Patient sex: M
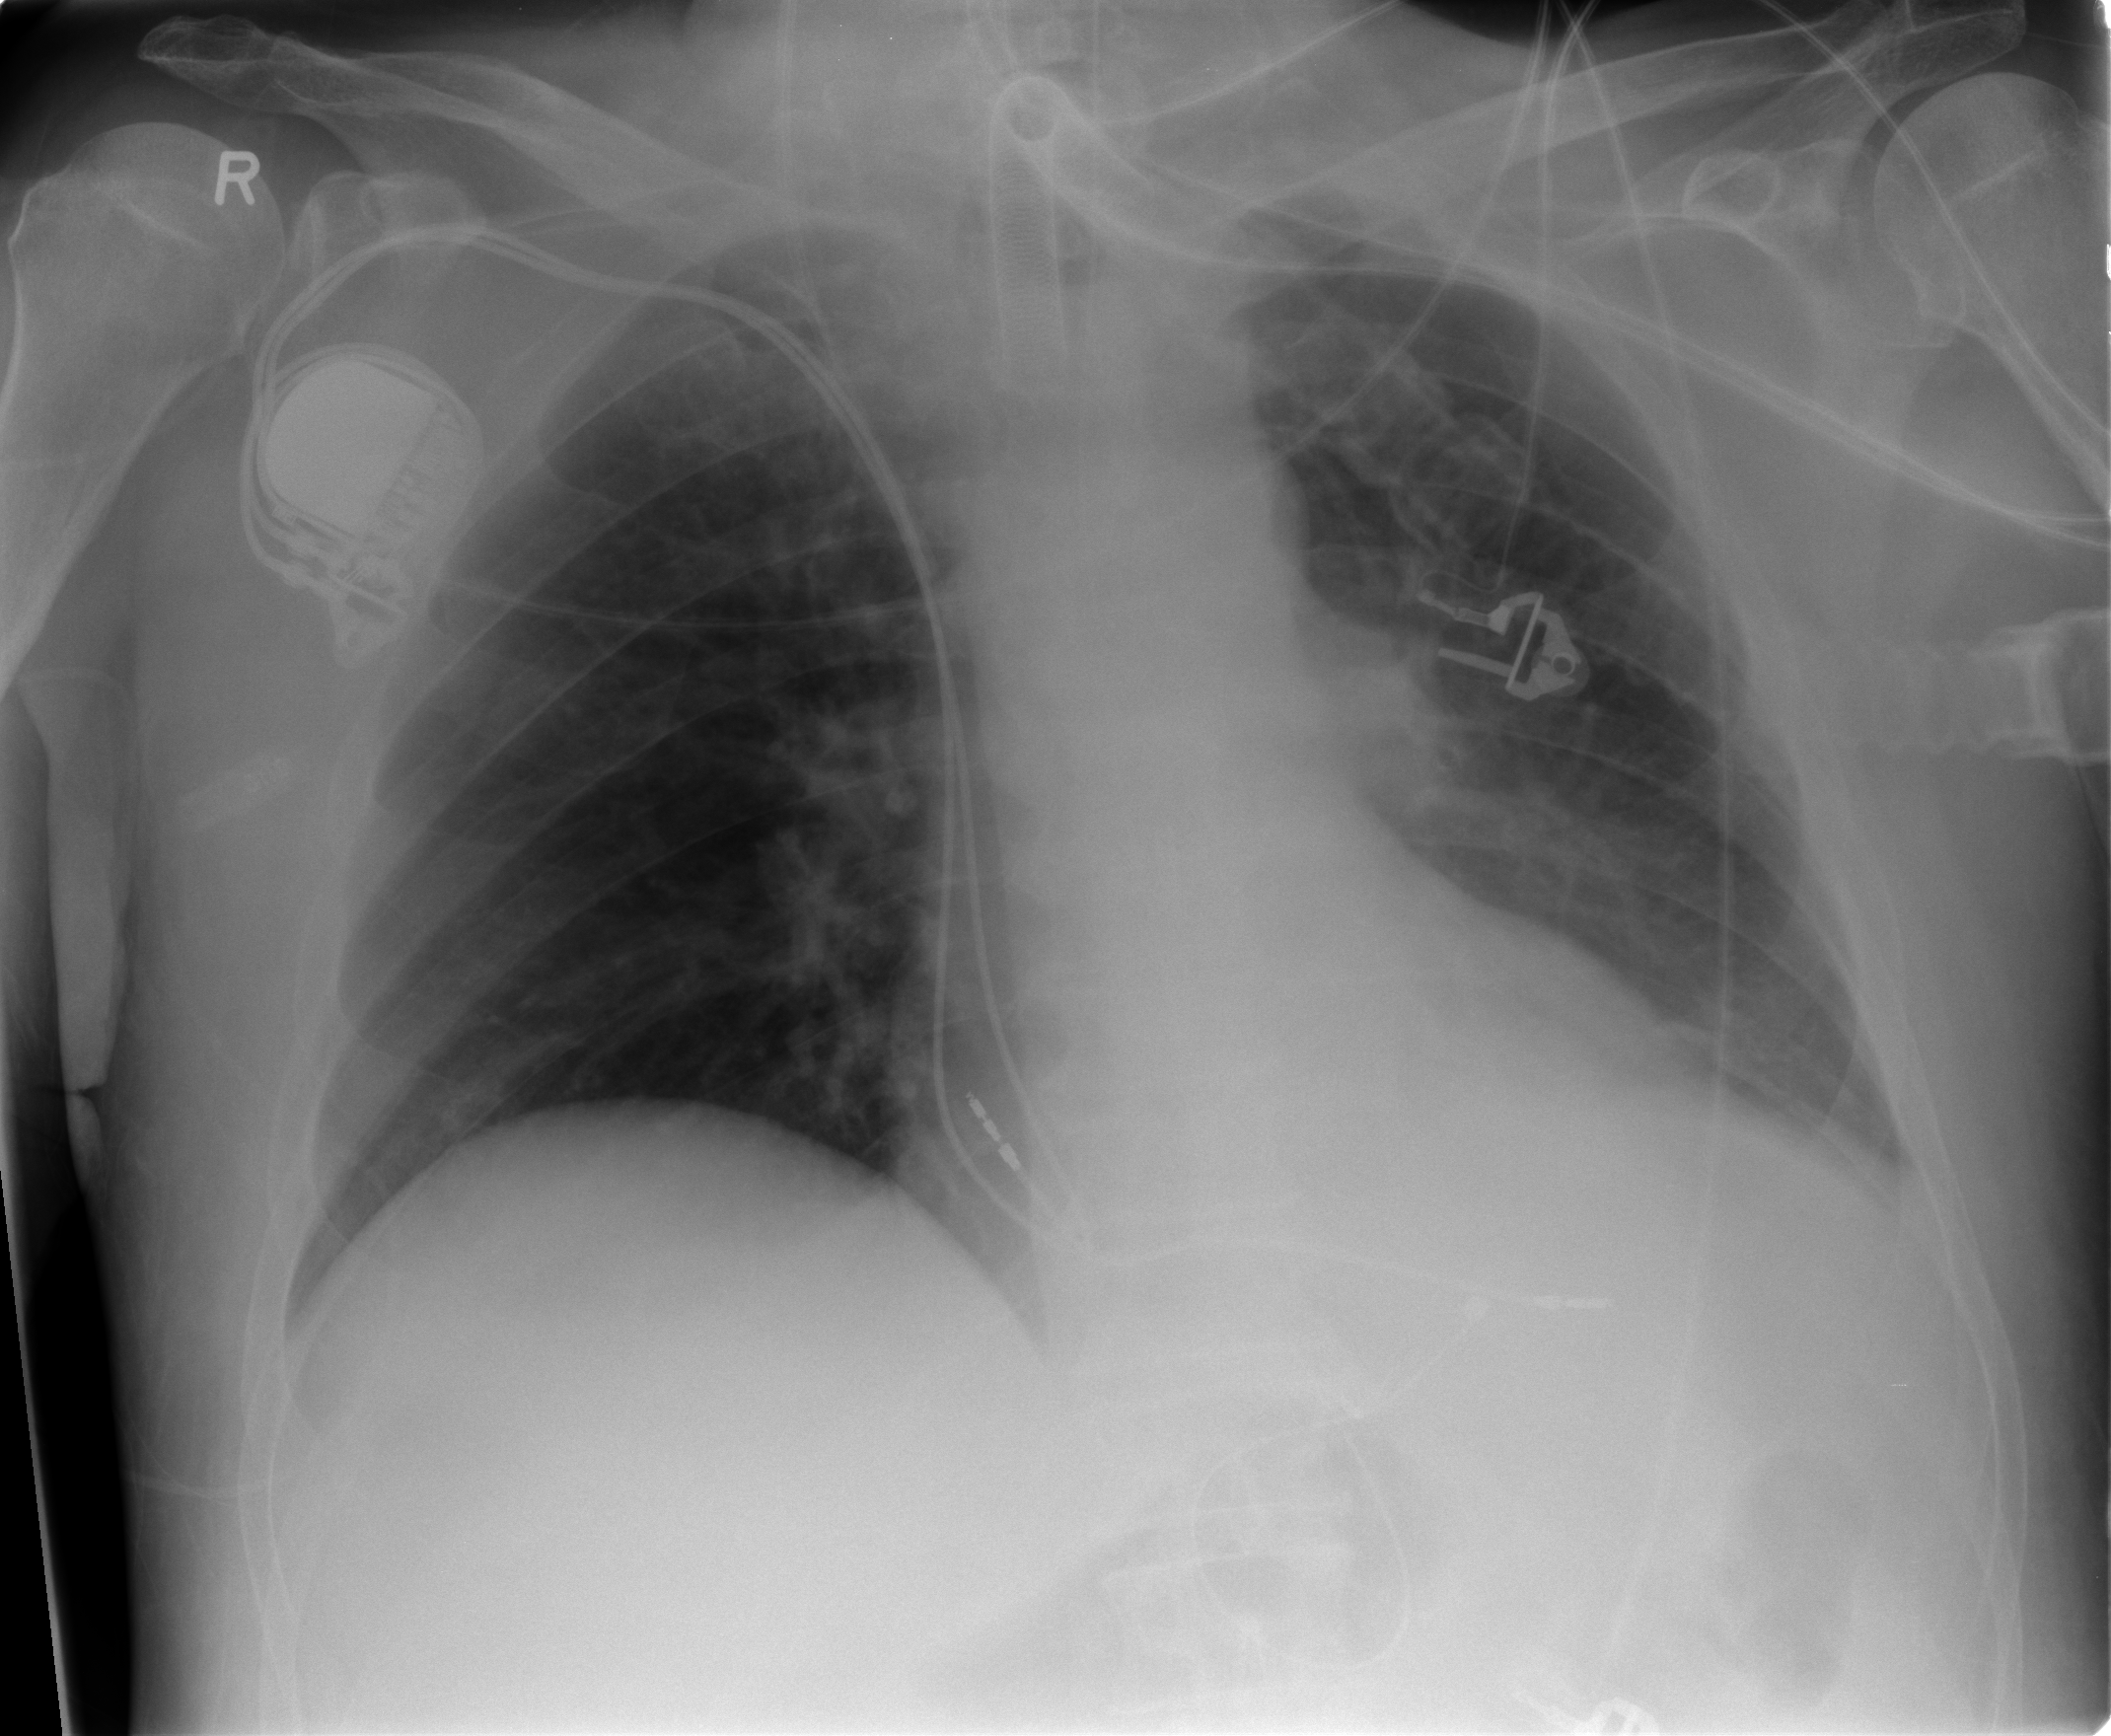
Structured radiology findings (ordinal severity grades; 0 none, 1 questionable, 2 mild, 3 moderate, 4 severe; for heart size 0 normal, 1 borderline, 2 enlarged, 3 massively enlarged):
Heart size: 2
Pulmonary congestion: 0
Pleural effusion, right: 0
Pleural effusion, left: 1
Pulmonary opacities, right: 0
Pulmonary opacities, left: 0
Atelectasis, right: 0
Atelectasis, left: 2